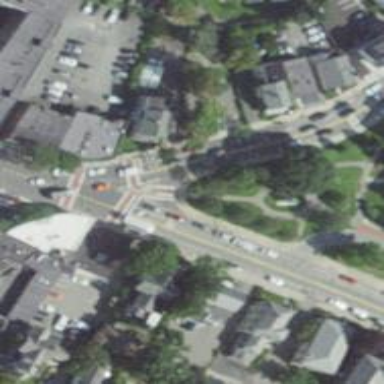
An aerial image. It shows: Marked crossing on footway.